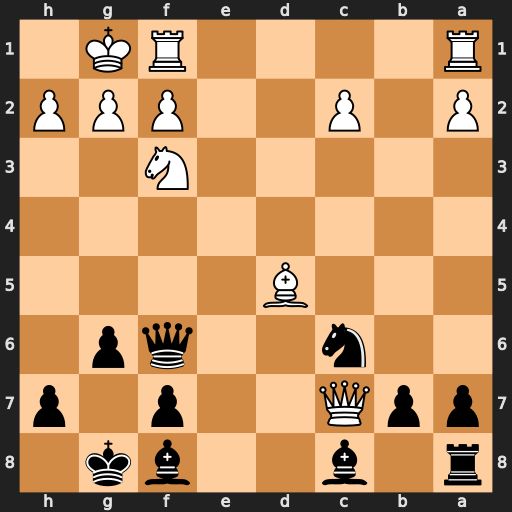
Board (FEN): r1b2bk1/ppQ2p1p/2n2qp1/3B4/8/5N2/P1P2PPP/R4RK1
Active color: b
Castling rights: -
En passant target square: -
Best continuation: Bd6 Qxf7+ Qxf7 Bxf7+ Kxf7